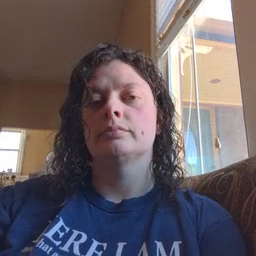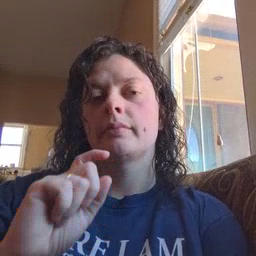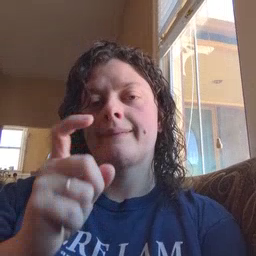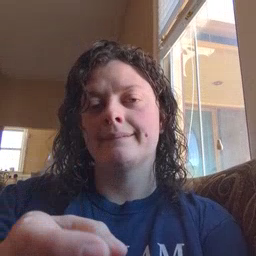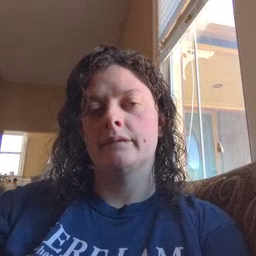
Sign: gift